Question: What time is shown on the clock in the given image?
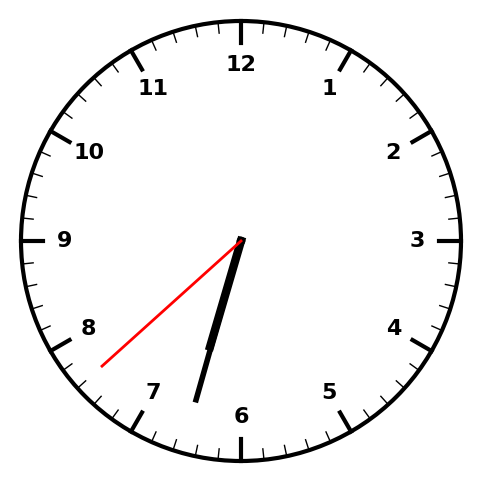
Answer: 06:32:38